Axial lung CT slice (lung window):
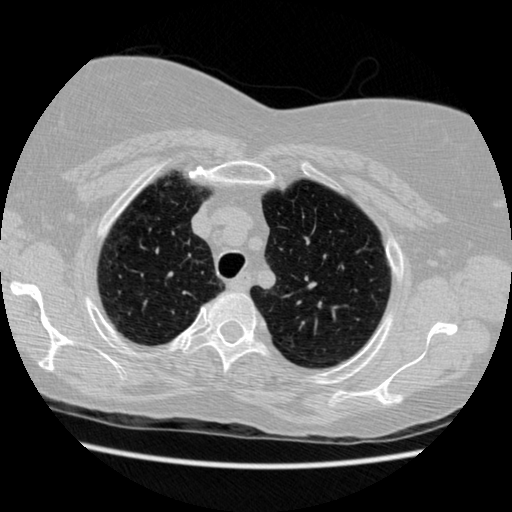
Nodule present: no